Field crop: tomato
Growth stage: 1
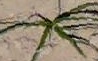
Species: cyperus